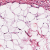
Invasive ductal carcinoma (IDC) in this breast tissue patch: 0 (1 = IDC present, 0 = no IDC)